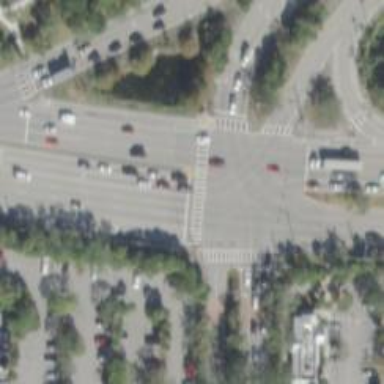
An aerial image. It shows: Uncontrolled crossing on footway.